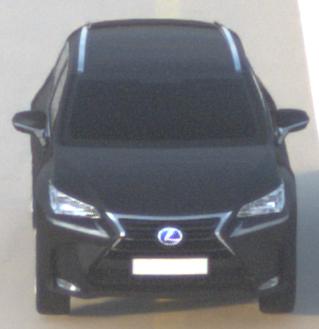
Make: Lexus
Model: NX 300h
Detailed model: NX (AZ1)
Model produced from: 2017/11
Model produced until: 2018/08
Doors: 5
Color: black
Road condition: dry road
Daytime: sunrise or sunset
Contrast: low contrast